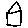
Label: house